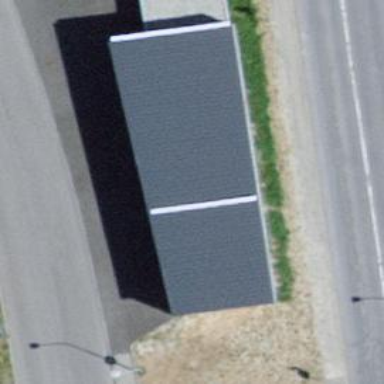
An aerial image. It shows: Group of garages.